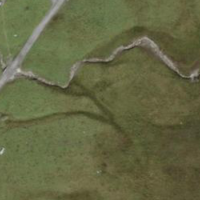
EUNIS habitat code: 23
Species observed at this site:
Pyrrhocorax graculus
Phoenicurus ochruros